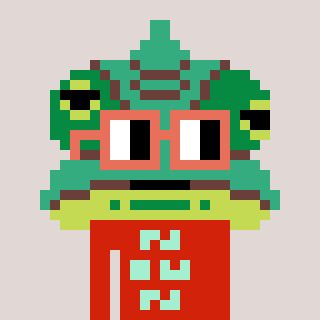
a pixel art character with square orange glasses, a chameleon-shaped head and a red-colored body on a warm background